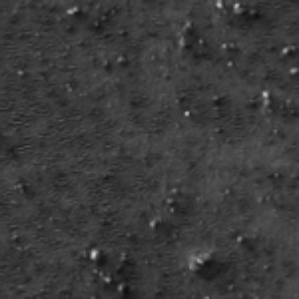
Label: frost